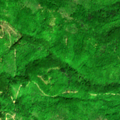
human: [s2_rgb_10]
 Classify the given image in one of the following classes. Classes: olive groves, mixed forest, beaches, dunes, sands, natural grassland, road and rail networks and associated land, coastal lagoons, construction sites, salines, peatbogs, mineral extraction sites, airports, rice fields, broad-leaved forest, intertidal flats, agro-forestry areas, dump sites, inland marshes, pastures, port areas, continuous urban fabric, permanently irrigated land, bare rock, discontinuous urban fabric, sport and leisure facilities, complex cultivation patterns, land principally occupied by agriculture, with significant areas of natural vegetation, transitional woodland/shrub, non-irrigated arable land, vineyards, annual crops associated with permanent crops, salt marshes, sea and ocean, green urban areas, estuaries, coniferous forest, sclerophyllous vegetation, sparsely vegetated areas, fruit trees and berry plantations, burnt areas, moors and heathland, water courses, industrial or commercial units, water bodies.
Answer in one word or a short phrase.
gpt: broad-leaved forest